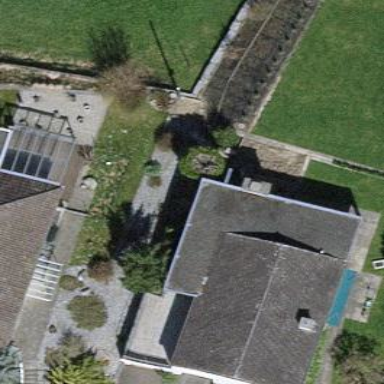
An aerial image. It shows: Building with tile roof.